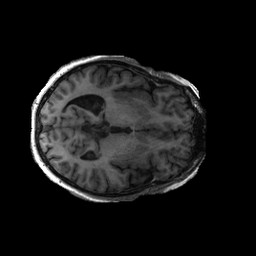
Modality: T1w
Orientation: axial
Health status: ill
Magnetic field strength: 3 T